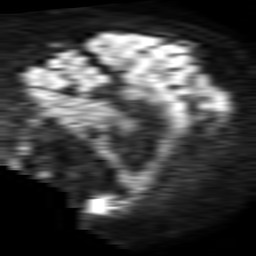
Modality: TRACE
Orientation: sagittal
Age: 77
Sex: male
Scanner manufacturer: philips
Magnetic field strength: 1.5 T
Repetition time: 3.375 s
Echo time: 0.06922 s